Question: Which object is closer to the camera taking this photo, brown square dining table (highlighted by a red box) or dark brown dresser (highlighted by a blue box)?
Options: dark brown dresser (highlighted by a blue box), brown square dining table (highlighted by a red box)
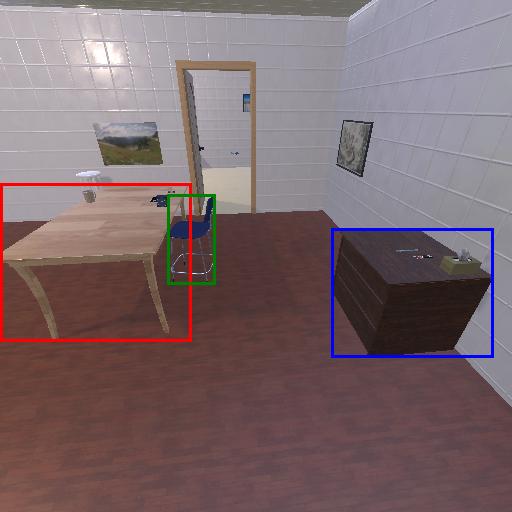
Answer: dark brown dresser (highlighted by a blue box)